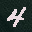
Label: 4